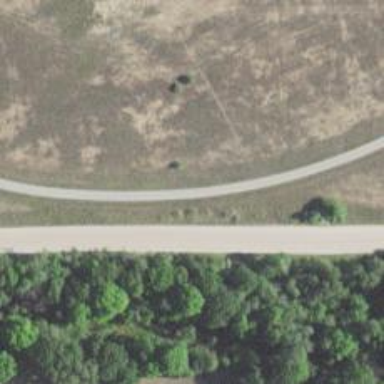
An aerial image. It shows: Cycleway.